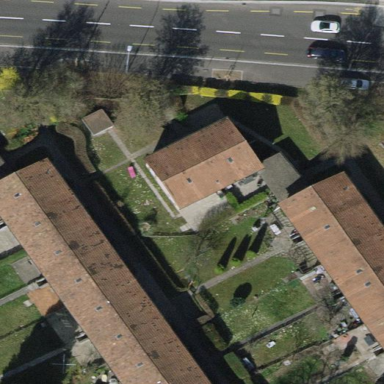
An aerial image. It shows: Terrace building.